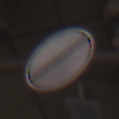
Verkehrszeichen: EndeSaemtlicherBegrenzungen
Umgebung: Outdoor, Urban
Tageszeit: MorningAfternoon
Wetter: Clear
Licht: Natural
Jahreszeit: NotSpecified
Kontrast: MediumContrast